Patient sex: F
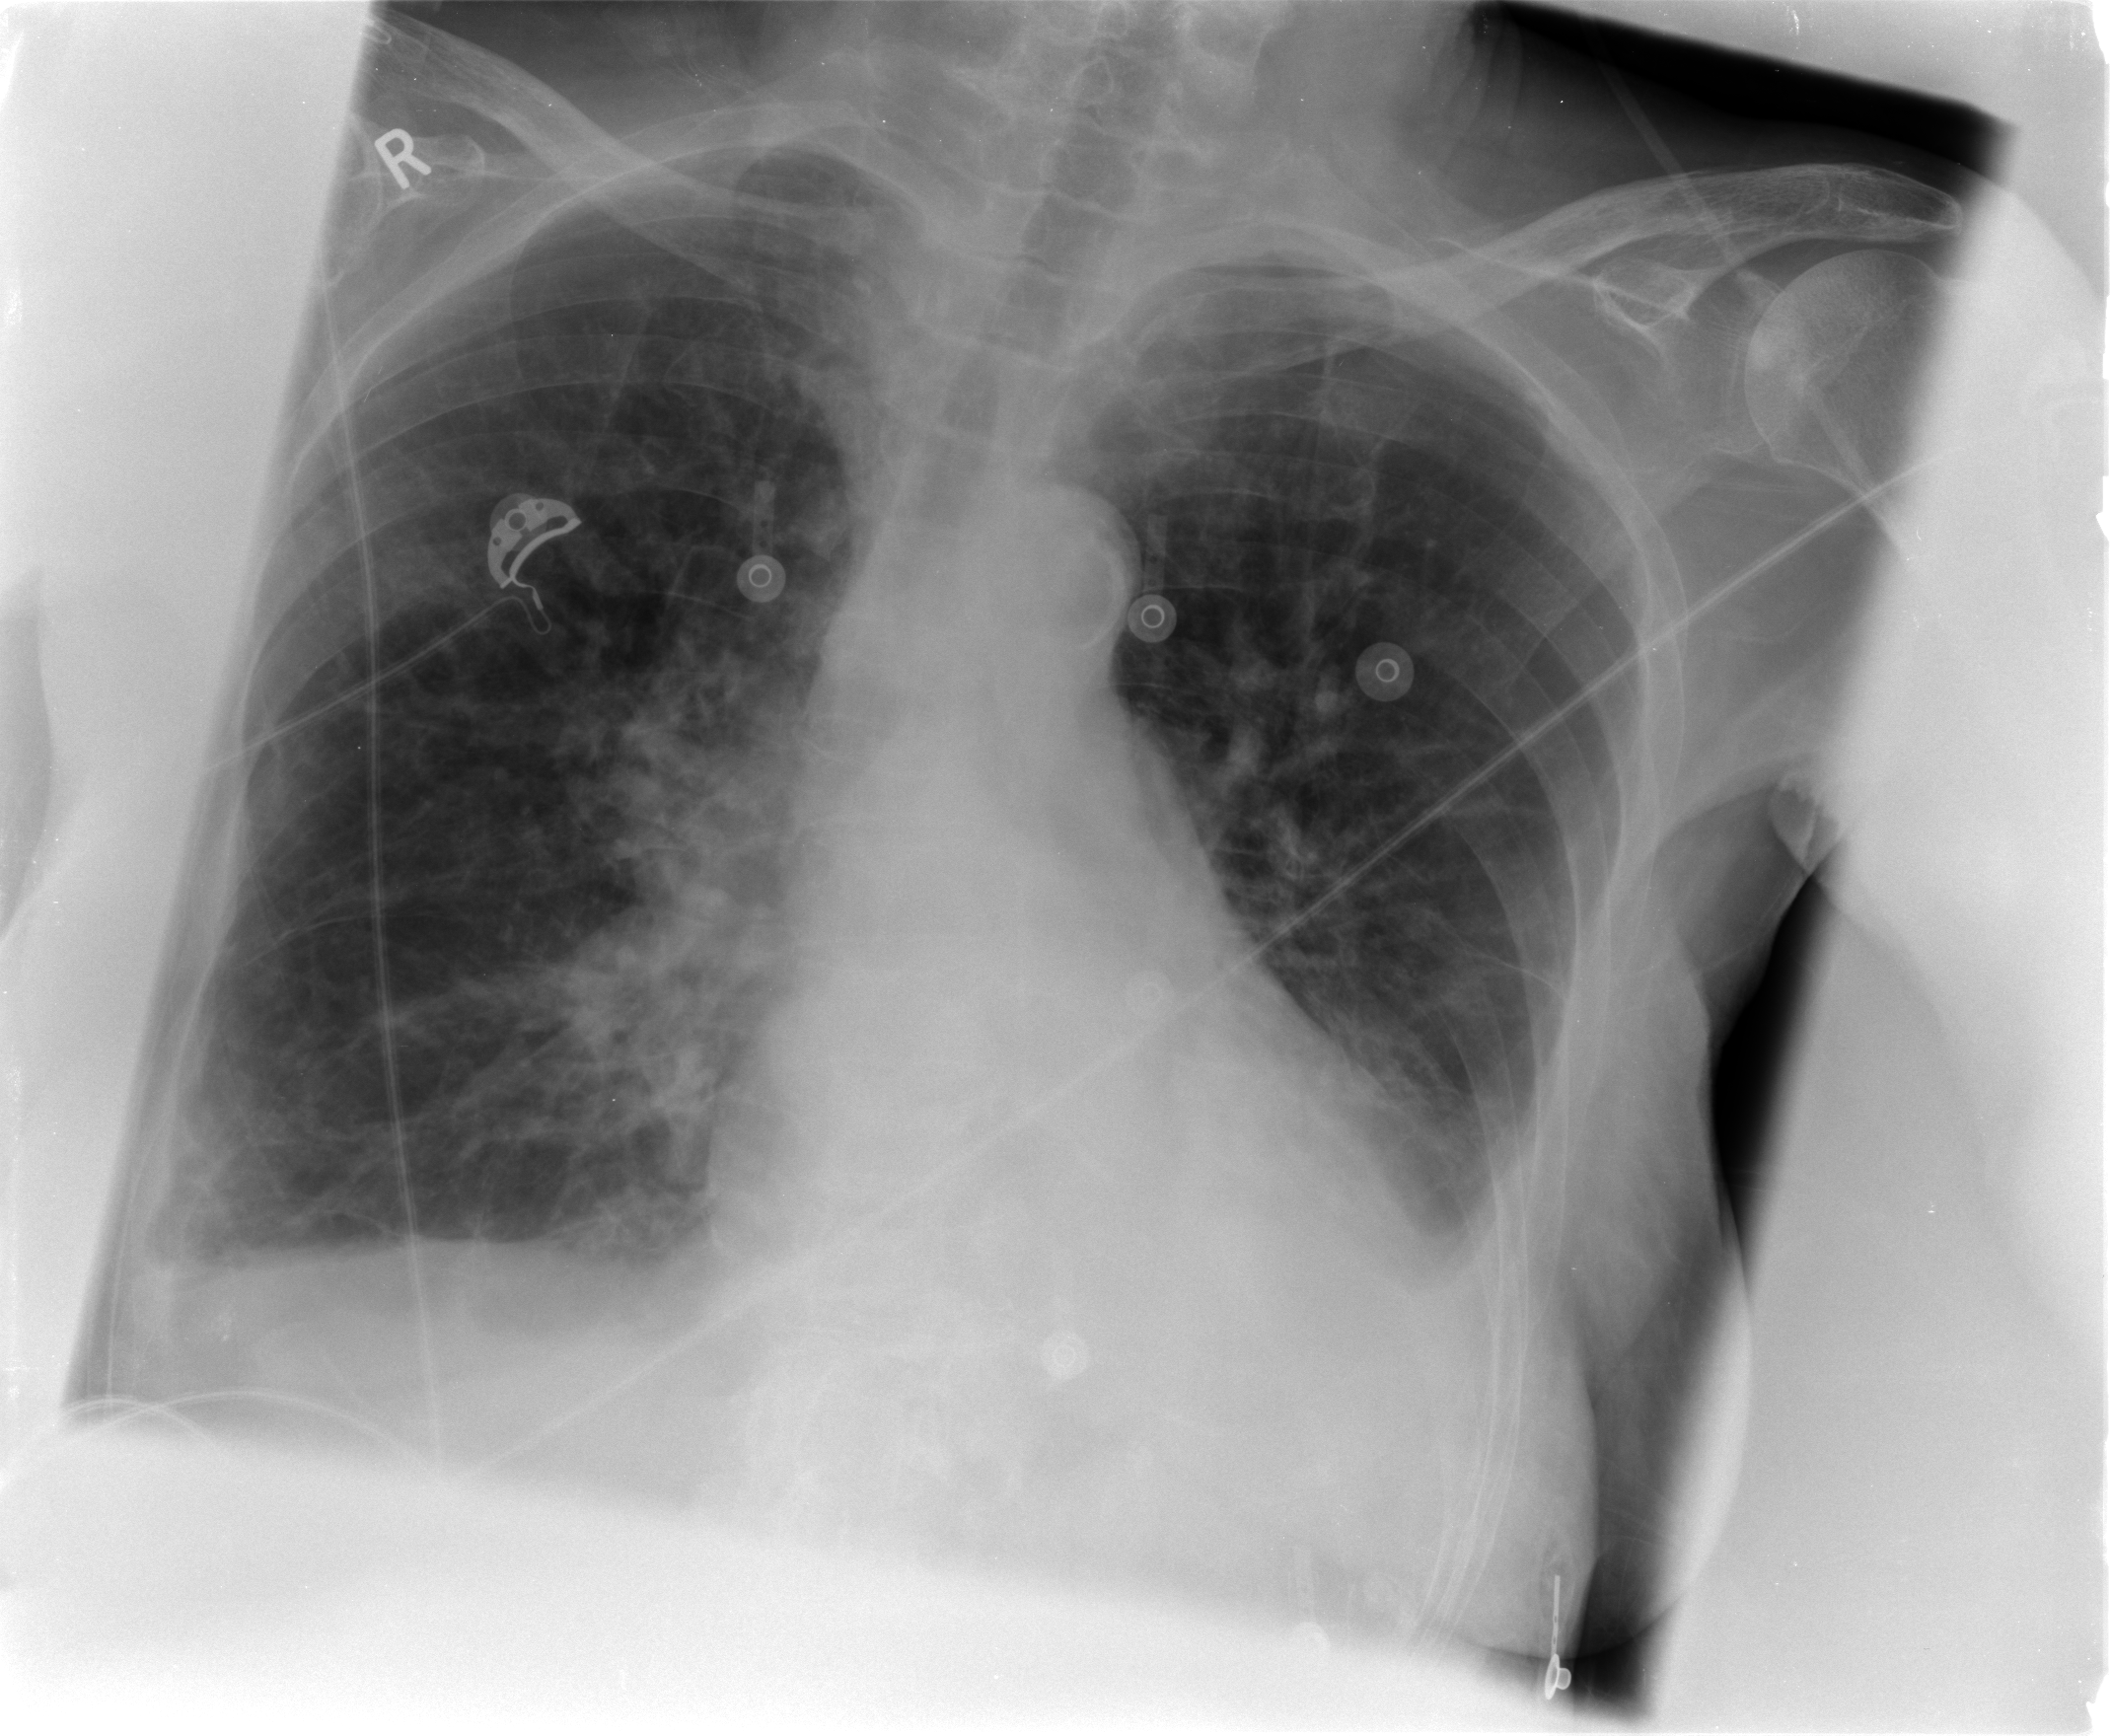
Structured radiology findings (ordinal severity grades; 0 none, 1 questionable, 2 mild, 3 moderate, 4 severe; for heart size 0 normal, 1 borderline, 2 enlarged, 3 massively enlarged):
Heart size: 1
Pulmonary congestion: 2
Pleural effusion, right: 1
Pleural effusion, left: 2
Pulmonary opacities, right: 1
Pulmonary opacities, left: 0
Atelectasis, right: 2
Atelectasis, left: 2